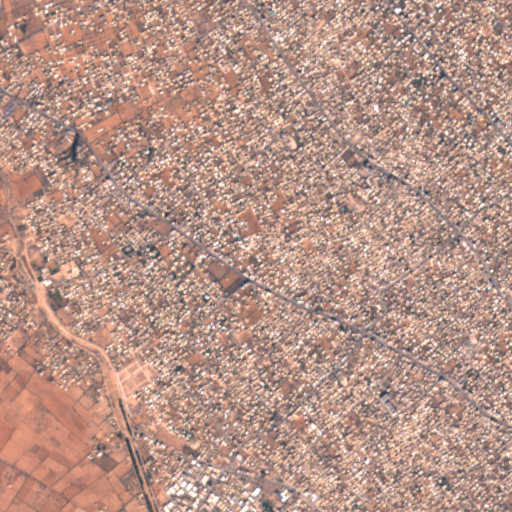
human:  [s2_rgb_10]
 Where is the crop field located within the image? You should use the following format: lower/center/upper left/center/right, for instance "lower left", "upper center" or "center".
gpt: The crop field is located in the left of the image.
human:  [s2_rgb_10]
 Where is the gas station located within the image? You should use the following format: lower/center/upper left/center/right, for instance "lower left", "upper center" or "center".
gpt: The gas station is located in the center right of the image.
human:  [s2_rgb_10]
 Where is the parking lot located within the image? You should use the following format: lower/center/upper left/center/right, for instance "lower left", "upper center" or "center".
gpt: There is no parking lot in the image.